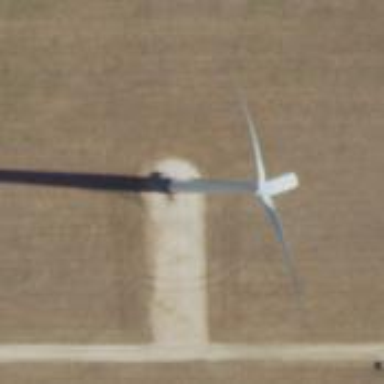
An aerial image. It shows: Wind generator using horizontal axis wind turbines.